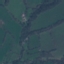
Land use / land cover: Pasture